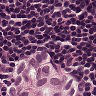
Metastatic tissue present: yes